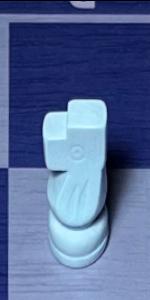
Label: Knight_White